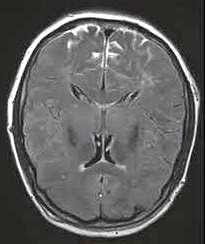
Label: notumor